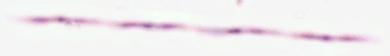
Label: Pseudo-nitzschia